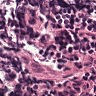
Metastatic tissue present: no